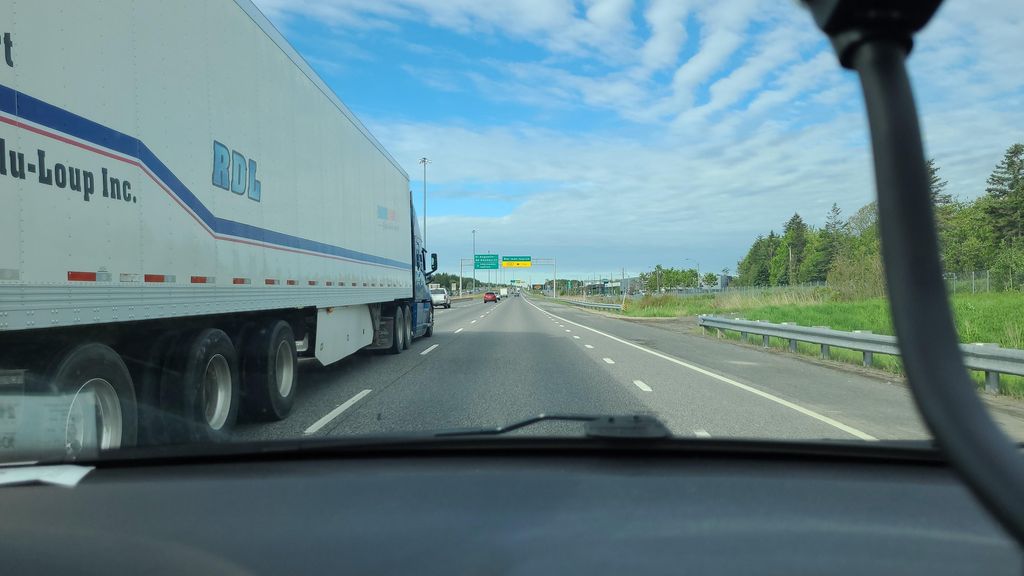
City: quebec_city